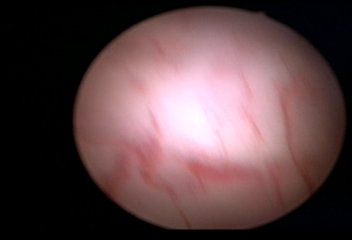
Modality: WLC
Class: Normal mucosa
Bladder cancer association: No